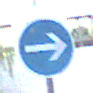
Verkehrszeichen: VorgeschriebeneFahrtrichtungHierRechts
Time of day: SunriseSunset
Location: Outdoor (Urban)
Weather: Clear
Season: NotSpecified
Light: Natural